Interaction volume radius: 5 \u00c5
Interaction volume height: 30 \u00c5
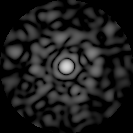
Disorder parameter: 0.8086